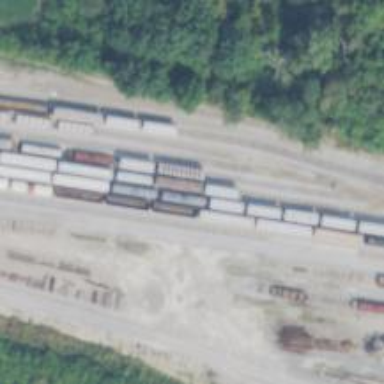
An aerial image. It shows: Manifest railway yard.